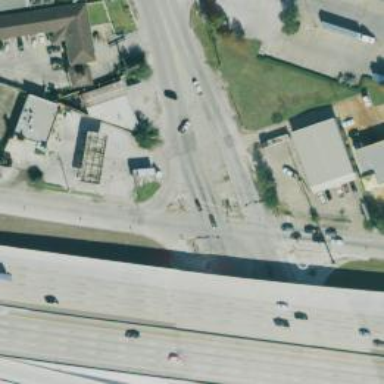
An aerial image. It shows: Frontage road that is classified as secondary link.